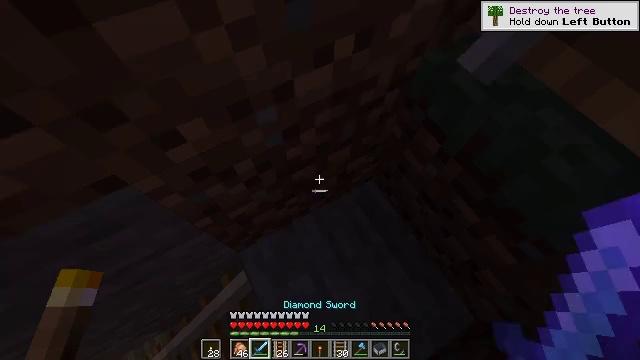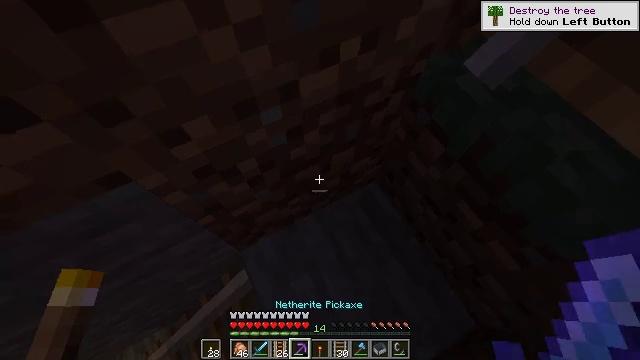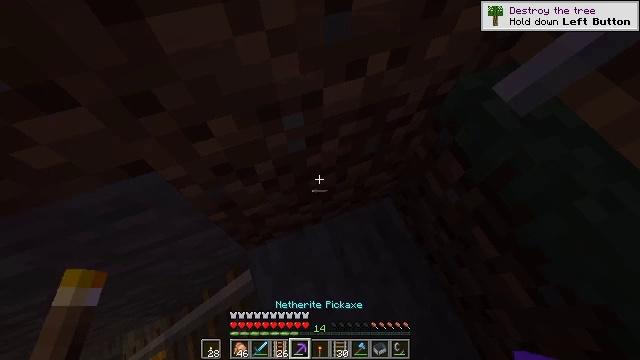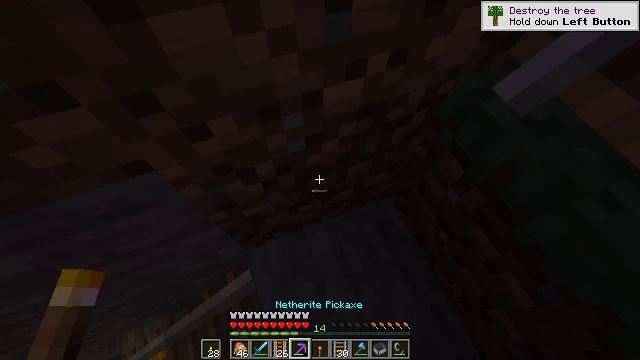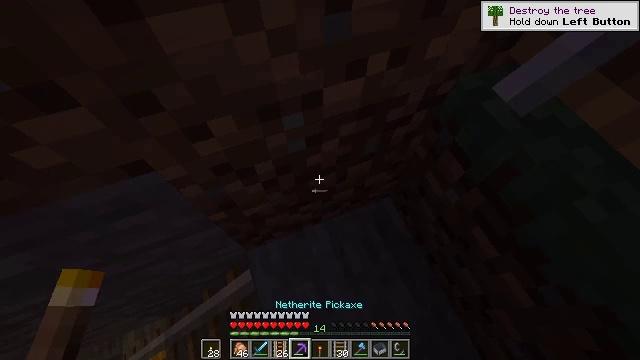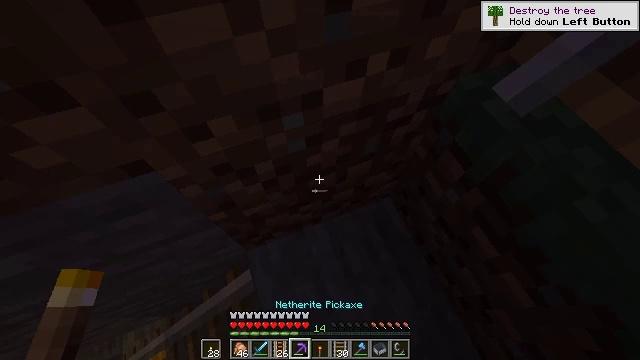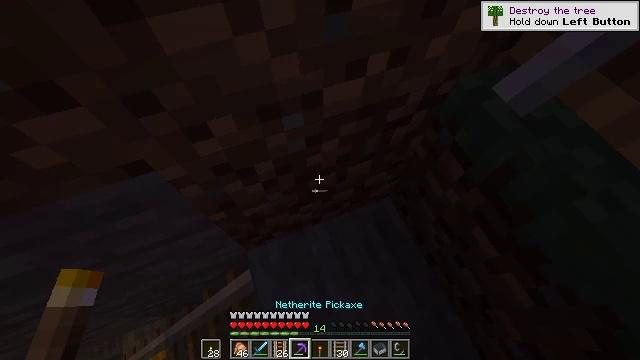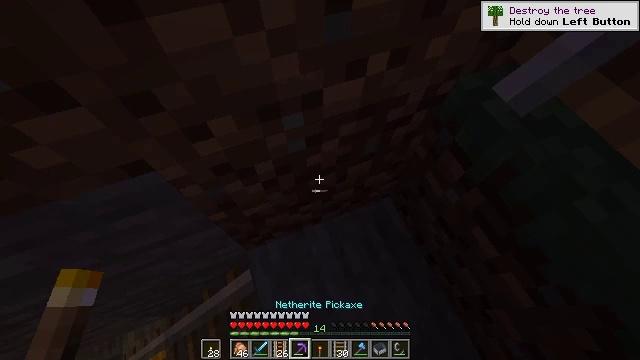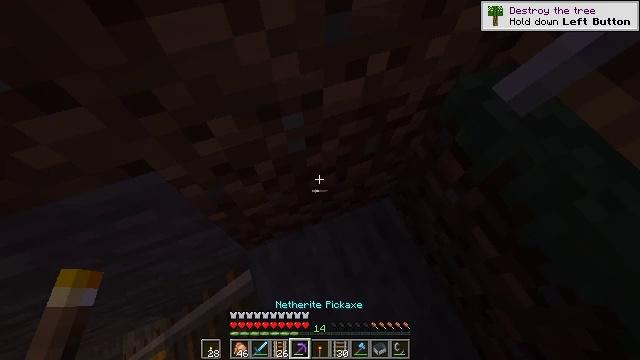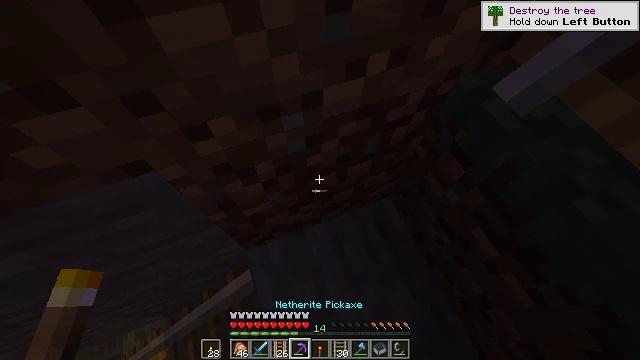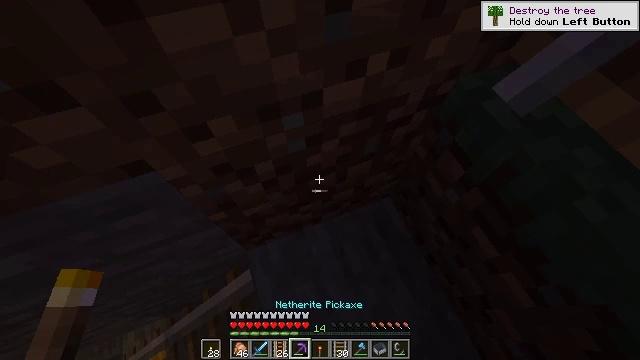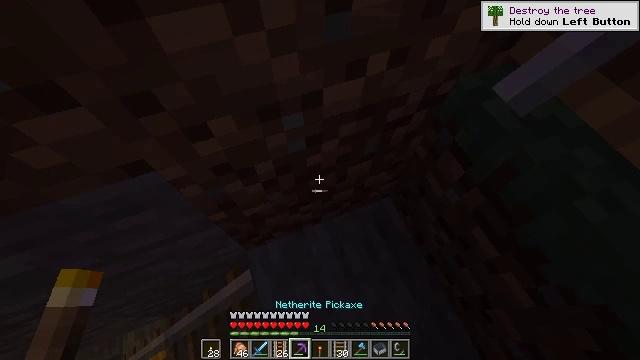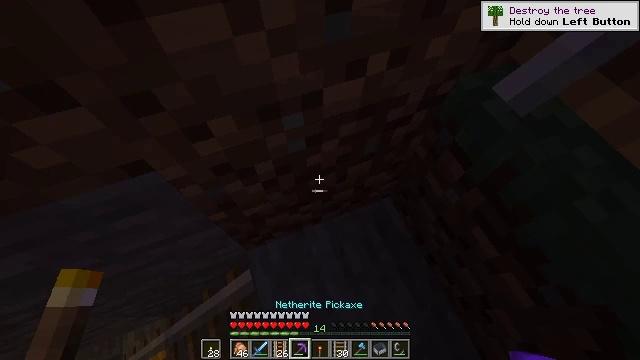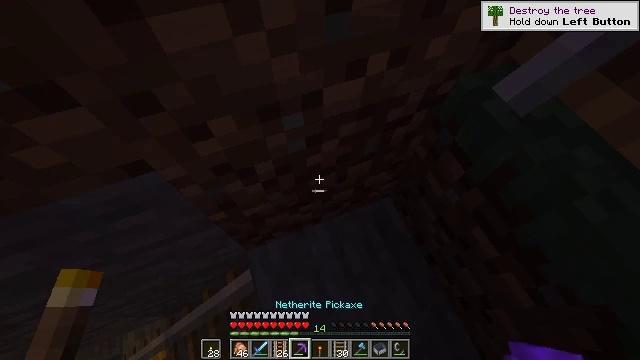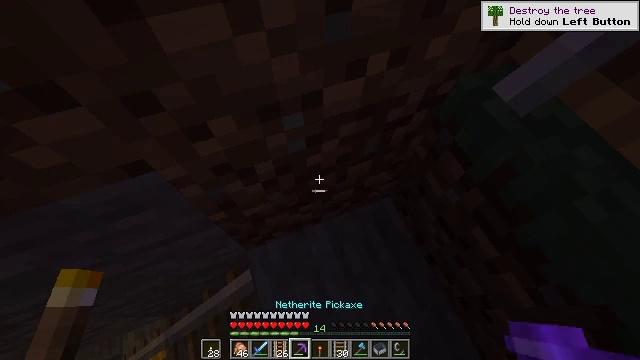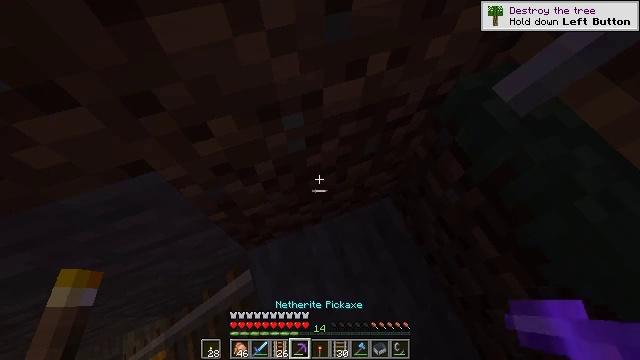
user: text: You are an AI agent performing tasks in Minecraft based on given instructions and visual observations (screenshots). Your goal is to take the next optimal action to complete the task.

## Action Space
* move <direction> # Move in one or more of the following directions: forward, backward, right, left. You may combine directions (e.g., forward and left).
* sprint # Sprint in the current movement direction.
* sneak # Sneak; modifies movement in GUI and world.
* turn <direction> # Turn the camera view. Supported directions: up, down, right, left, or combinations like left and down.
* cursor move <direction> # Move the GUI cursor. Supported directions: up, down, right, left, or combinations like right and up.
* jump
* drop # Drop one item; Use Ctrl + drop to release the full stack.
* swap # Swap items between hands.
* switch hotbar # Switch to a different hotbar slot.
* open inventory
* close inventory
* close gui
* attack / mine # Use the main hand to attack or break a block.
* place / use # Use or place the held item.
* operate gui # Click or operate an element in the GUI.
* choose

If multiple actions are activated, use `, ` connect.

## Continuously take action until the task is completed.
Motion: motion action
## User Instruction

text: Get dirt block.
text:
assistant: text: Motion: no_op
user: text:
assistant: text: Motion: turn left and up
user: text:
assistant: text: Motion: no_op
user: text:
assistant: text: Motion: no_op
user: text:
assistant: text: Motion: no_op
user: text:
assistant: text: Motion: no_op
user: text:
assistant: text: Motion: no_op
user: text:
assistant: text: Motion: no_op
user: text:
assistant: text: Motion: no_op
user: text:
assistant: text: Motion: no_op
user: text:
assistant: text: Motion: no_op
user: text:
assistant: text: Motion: no_op
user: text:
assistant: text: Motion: no_op
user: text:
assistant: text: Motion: no_op
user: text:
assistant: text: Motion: no_op
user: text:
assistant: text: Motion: no_op
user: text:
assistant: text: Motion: no_op
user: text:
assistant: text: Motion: no_op
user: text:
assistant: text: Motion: no_op
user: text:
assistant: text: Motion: no_op
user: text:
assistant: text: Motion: no_op
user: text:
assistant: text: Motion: no_op
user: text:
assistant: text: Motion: no_op
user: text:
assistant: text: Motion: attack / mine
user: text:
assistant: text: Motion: attack / mine
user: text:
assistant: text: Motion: attack / mine
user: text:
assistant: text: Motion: attack / mine
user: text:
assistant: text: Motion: attack / mine
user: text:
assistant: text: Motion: attack / mine
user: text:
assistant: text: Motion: attack / mine